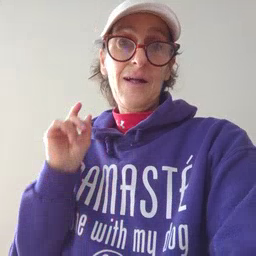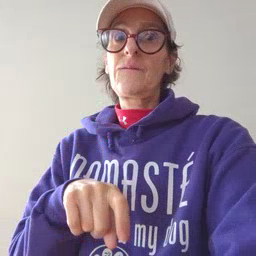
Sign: haveto